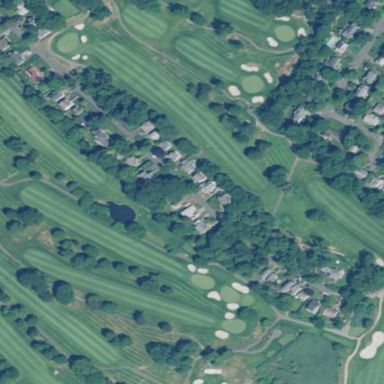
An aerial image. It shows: Golf course surrounded by greenery.